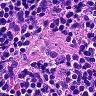
Metastatic tissue present: no